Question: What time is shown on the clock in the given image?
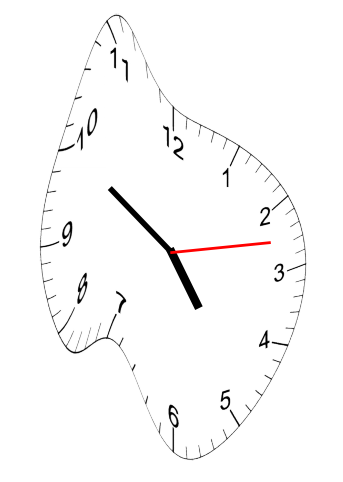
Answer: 04:50:13